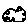
Label: cloud